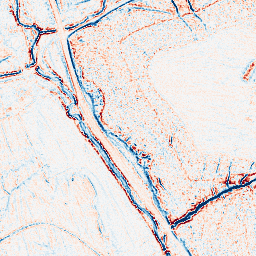
Category: classical
Decomposition family: uniform
Decomposition parameters: size: 5
Upsampling method: regularized
Upsampling parameters: scale: 2
lambda_reg: 0.01
Upsampling scale: 2